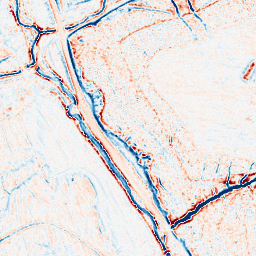
Category: edge_preserving
Decomposition family: bilateral
Decomposition parameters: d: 9
sigma_color: 100
sigma_space: 100
Upsampling method: bspline
Upsampling parameters: scale: 2
Upsampling scale: 2